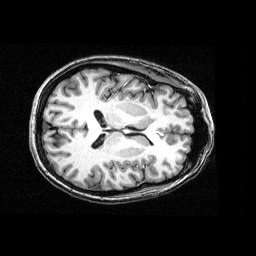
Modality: T1w
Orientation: axial